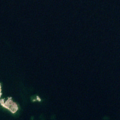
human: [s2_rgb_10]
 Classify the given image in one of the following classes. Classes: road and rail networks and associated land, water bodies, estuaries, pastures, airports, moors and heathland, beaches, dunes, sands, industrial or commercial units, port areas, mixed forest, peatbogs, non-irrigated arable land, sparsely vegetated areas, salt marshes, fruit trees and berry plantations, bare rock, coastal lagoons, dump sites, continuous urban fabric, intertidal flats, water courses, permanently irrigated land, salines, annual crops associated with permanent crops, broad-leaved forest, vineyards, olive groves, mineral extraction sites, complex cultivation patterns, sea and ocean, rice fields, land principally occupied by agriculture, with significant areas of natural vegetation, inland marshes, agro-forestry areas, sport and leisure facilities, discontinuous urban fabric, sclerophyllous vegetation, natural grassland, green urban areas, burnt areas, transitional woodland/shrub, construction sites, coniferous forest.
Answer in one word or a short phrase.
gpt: sea and ocean